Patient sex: F
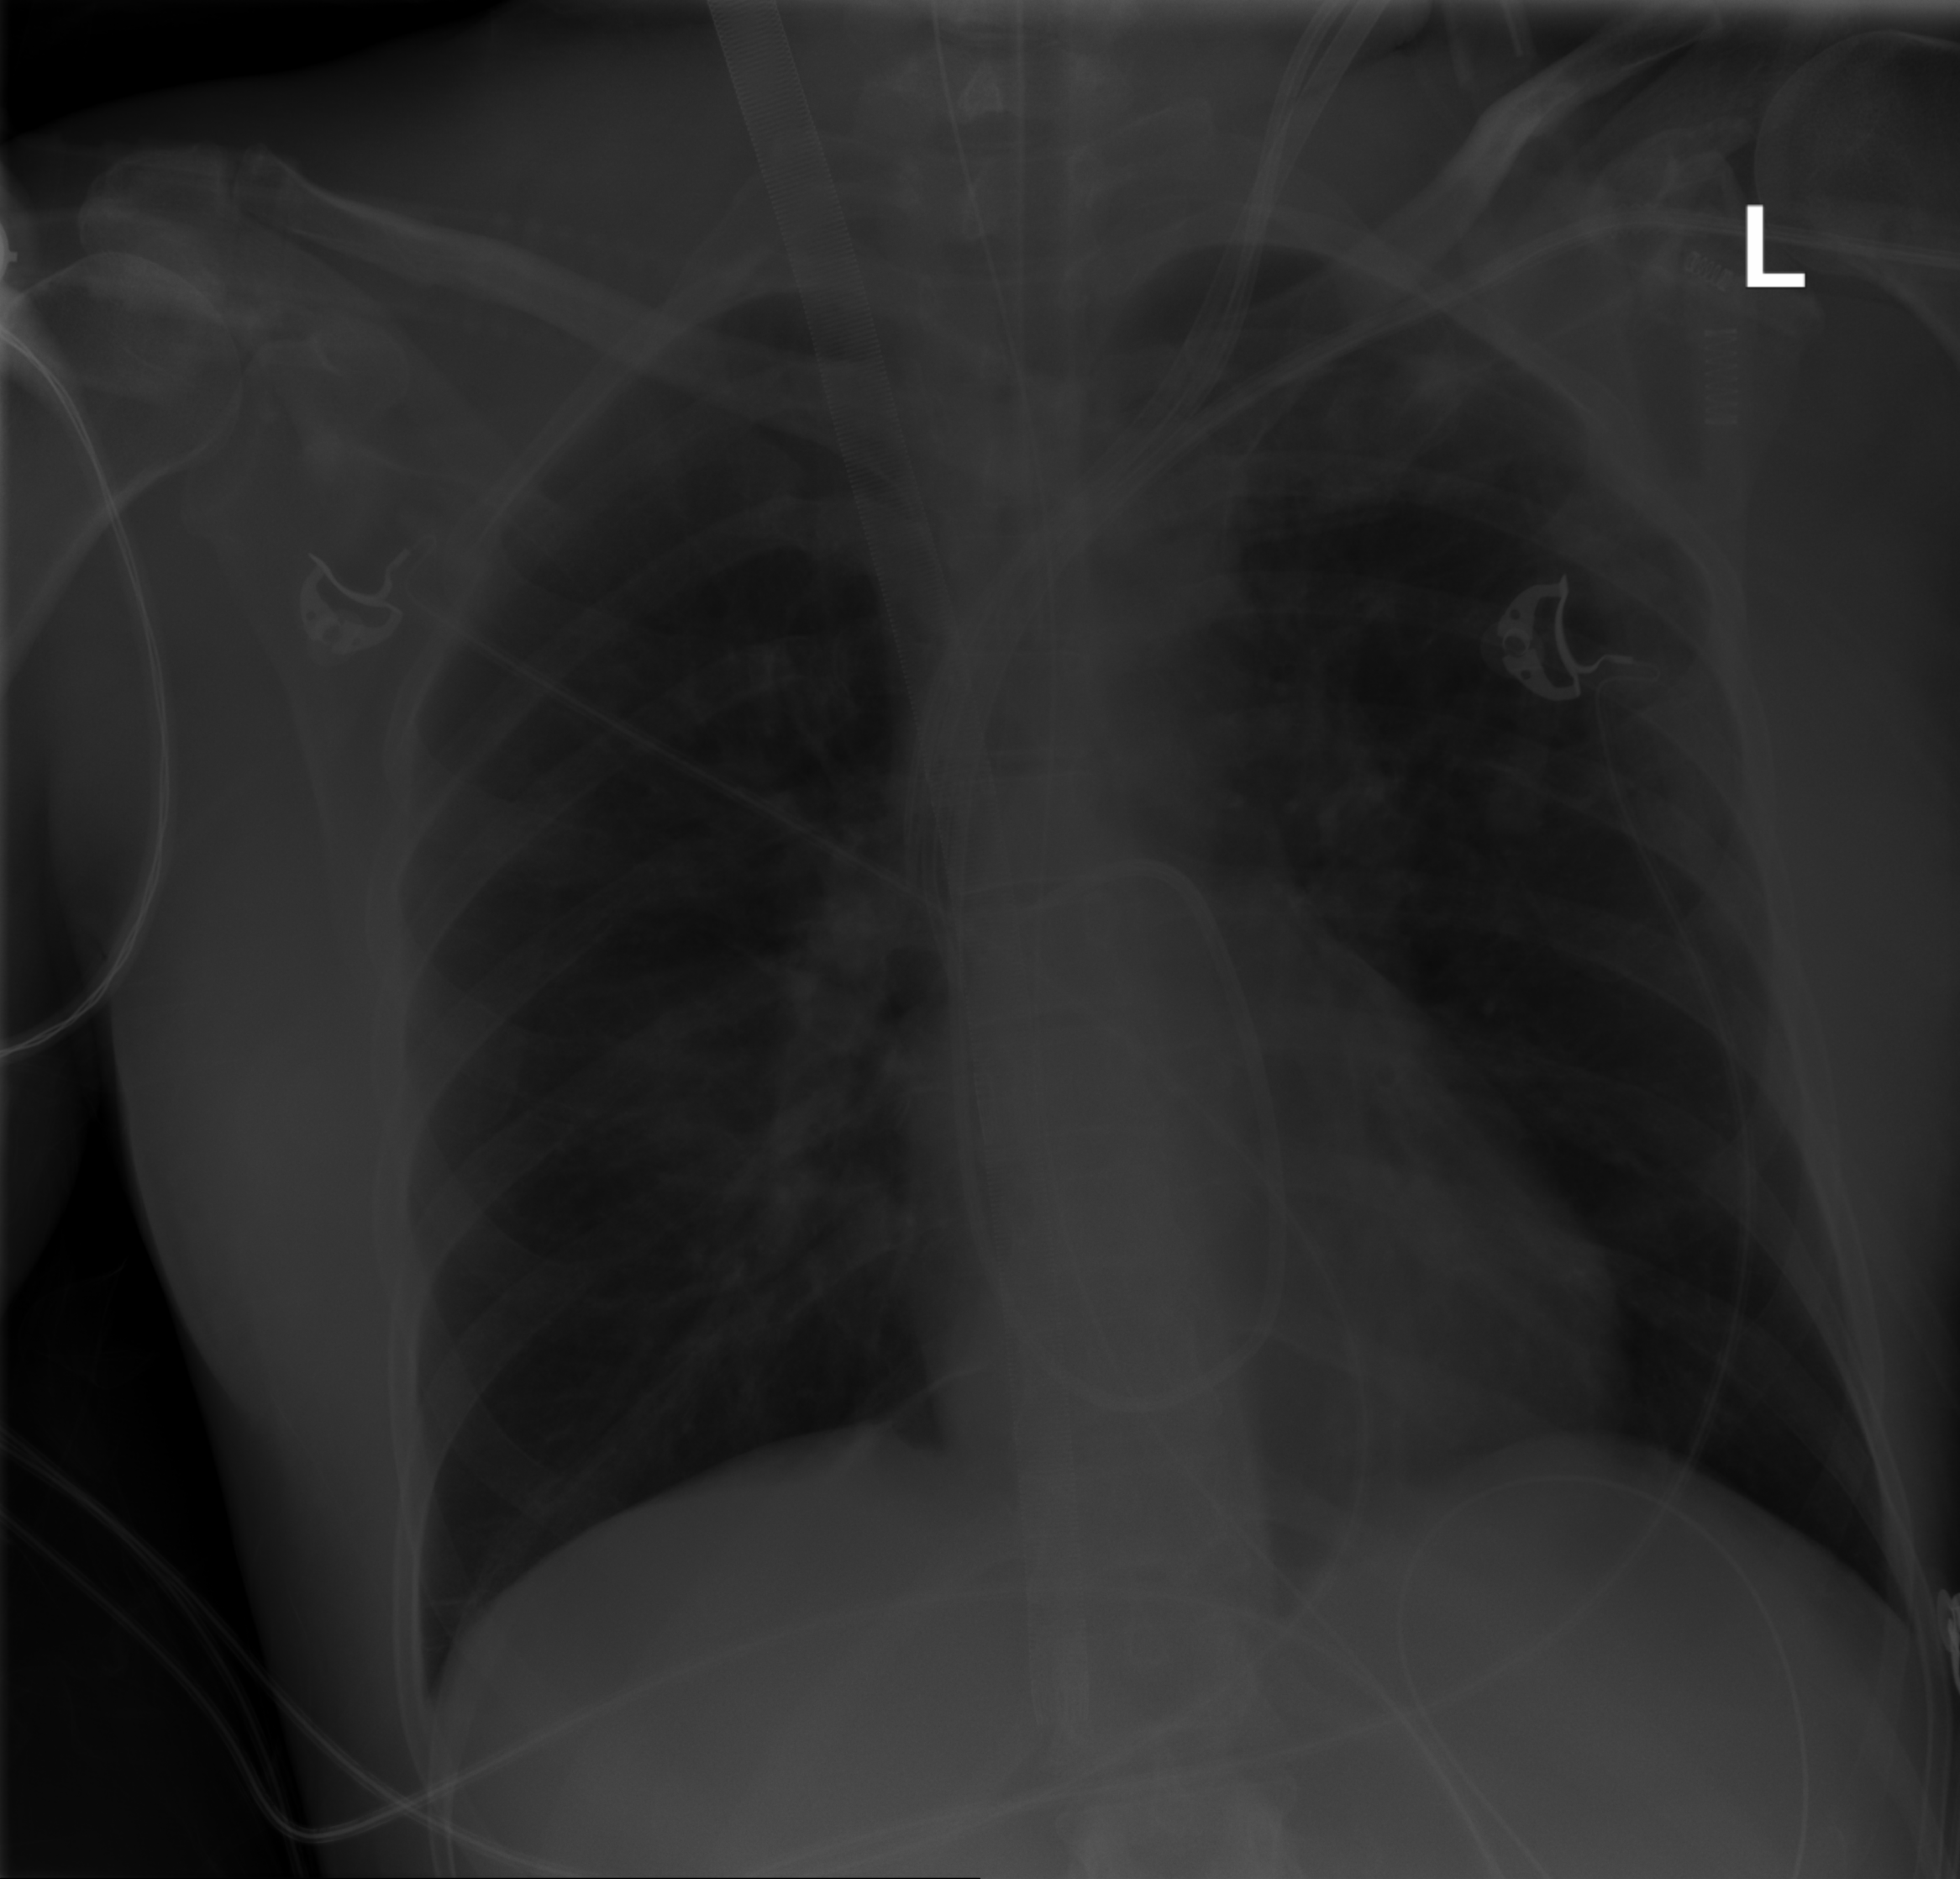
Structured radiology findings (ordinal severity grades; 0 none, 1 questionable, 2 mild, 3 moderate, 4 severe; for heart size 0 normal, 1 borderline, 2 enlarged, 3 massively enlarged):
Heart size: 0
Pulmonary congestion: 0
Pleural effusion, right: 0
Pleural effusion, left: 0
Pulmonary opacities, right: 0
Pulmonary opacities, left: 0
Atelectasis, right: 0
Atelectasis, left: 0